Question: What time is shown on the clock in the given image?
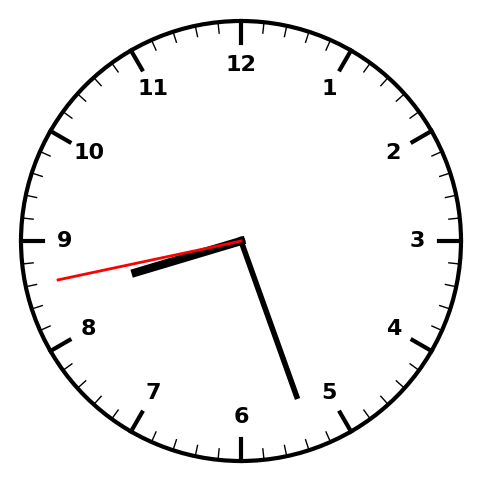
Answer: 08:26:43